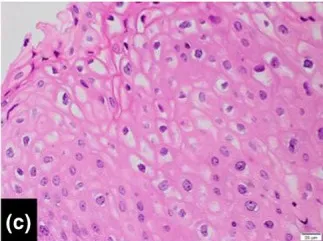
(c) Koilocytosis of the condyloma acuminatum (40x).
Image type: pathology (h&e)